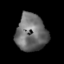
Tissue: lung
Cell type: Epithelial cells
Senescence score: 0.2214
Nuclear area (px): 1118
Mean DAPI intensity: 108.326